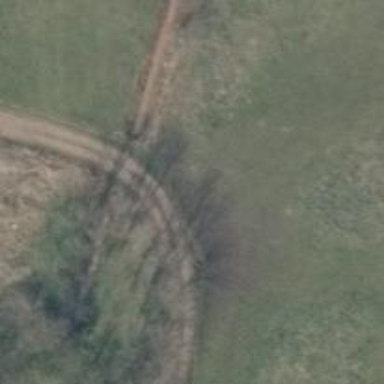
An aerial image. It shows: Track road with grade3 tracktype.